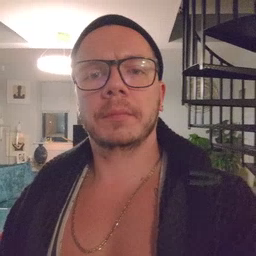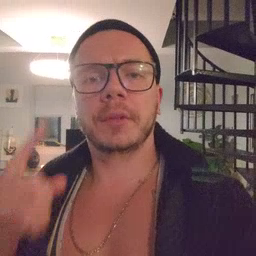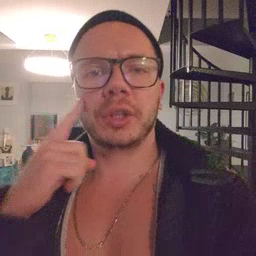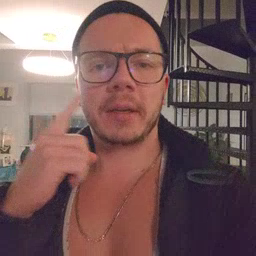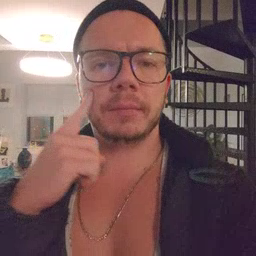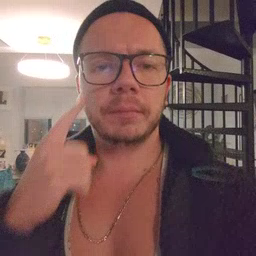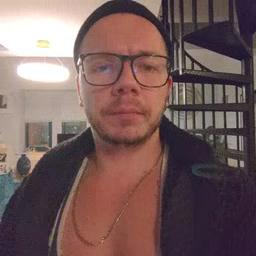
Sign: cheek